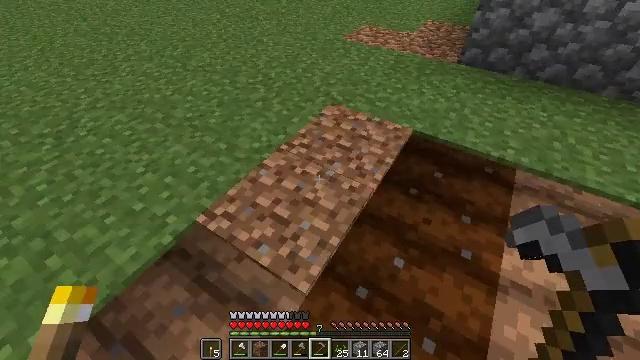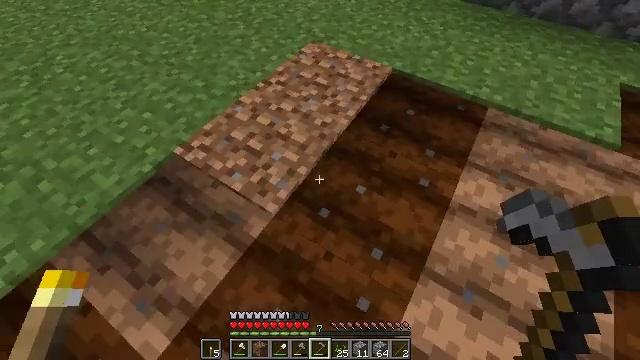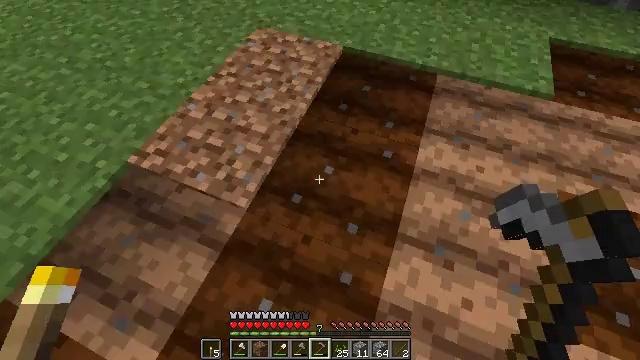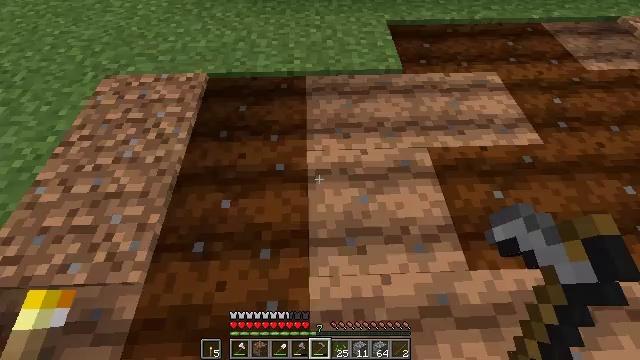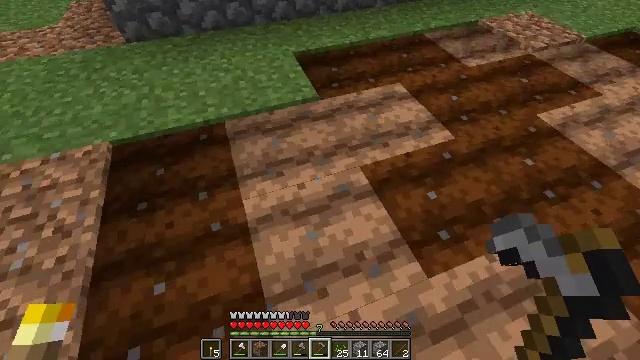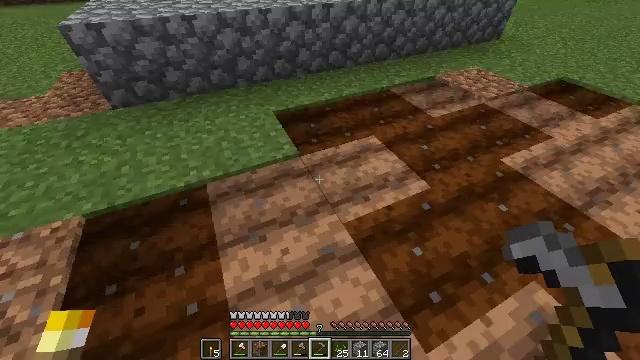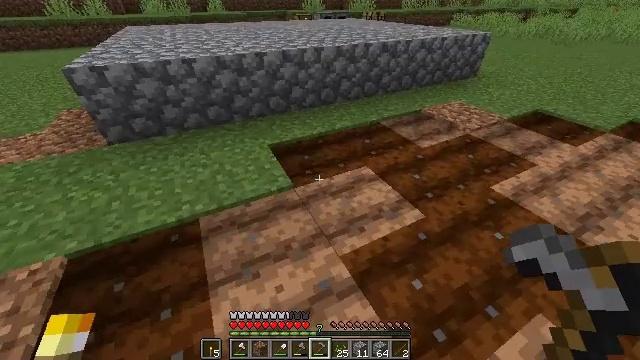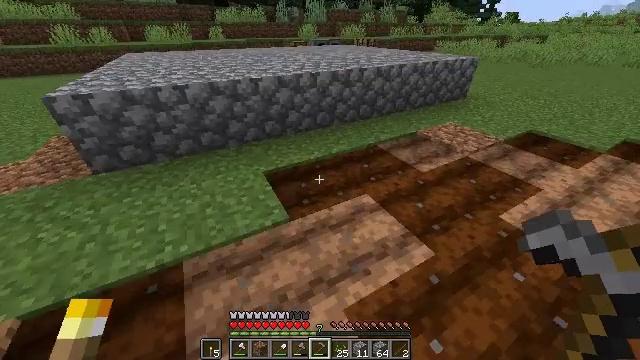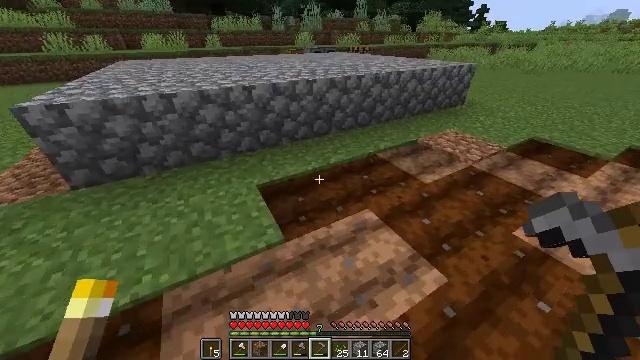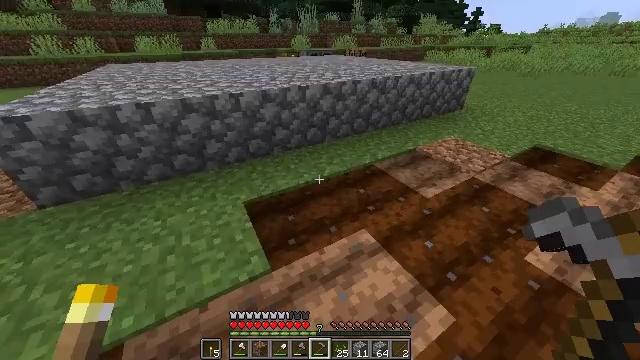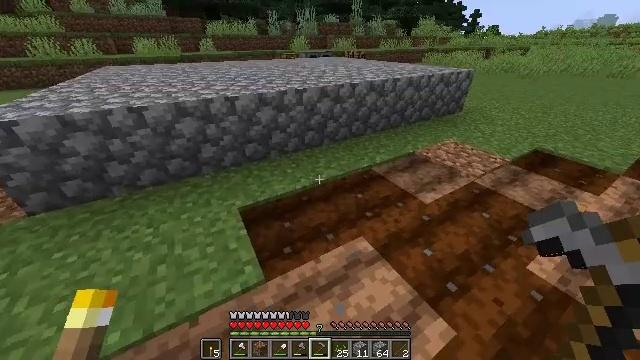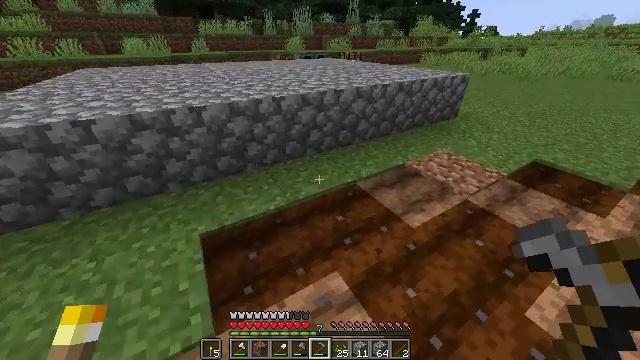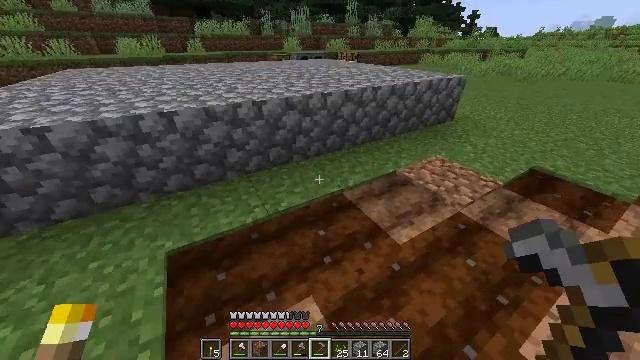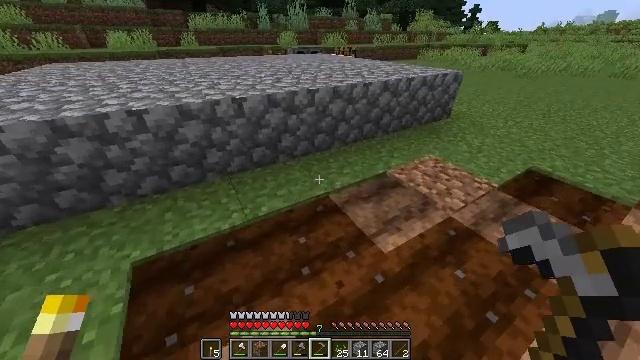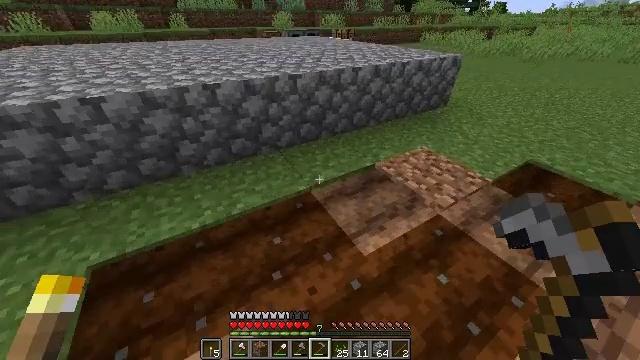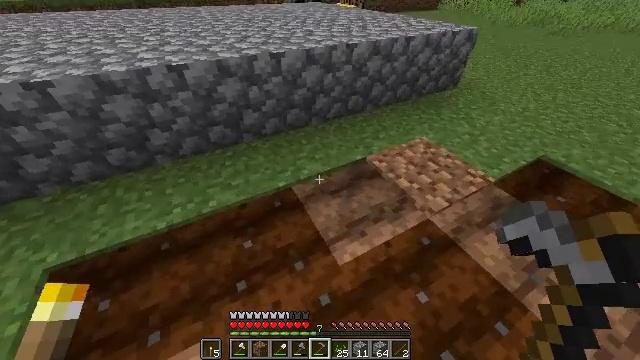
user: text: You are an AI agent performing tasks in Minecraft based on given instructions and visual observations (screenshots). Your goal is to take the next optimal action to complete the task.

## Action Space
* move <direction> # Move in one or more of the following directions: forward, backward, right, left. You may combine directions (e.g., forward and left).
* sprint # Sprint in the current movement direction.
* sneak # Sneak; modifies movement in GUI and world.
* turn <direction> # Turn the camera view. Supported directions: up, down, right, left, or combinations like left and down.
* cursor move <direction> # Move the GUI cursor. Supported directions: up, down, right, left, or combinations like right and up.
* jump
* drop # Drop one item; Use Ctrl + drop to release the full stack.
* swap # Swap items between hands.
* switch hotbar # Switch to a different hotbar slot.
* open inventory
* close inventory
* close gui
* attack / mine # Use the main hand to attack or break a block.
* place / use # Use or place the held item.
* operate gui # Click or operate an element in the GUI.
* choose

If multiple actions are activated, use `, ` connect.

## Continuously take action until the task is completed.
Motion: motion action
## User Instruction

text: Attack the farmland to gather it.
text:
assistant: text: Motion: move right, turn down
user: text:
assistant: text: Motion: move right, turn right and down
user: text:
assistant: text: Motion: move forward and move right, turn right and up
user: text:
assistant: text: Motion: move forward, sprint, turn right and up
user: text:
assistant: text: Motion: move forward, sprint, turn right and up
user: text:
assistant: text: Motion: move forward, sprint, turn right and up
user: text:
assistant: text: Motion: move forward, sprint, turn right and up
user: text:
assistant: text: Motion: move forward, sprint
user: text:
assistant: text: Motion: move forward and move right, sprint
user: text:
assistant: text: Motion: move forward and move right, sprint
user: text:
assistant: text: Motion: move forward and move right, sprint
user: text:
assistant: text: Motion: move forward and move right, sprint
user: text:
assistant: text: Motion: move forward and move right, sprint, turn down
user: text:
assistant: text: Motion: move forward and move right, sprint, turn down
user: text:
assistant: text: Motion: move forward and move right, sprint, turn left and down
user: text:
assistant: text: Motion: move right, turn left and down
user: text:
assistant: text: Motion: move right, turn left and down
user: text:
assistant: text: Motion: move back and move right, turn left and down
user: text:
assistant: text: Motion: move back and move right, turn left
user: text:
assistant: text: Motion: move back and move right, turn left and up
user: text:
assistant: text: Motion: move back and move right, turn left
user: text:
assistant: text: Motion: move back and move right
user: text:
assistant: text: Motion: no_op
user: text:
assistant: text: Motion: move right
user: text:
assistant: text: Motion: move right
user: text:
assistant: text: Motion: move right
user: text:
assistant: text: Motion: move right, turn right and up
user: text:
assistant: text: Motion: move right, turn right and up
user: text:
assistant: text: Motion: move right, turn right and up
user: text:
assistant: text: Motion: turn right and up